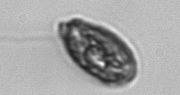
Label: Katodinium_or_Torodinium